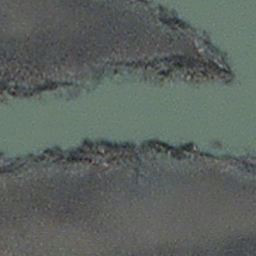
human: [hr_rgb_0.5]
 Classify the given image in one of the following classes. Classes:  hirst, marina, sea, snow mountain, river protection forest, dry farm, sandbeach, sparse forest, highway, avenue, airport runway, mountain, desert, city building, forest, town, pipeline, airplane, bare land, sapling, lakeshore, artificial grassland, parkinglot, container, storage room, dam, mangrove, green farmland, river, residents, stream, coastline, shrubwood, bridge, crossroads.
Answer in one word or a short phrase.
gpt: stream